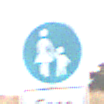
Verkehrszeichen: Gehweg
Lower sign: HinweisDurchVerbaleAngabe2
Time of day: SunriseSunset
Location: Outdoor (RoadRail)
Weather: PartlyCloudy
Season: NotSpecified
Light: Natural